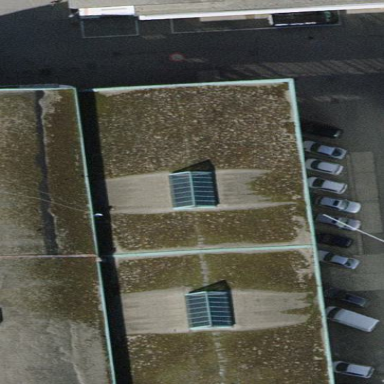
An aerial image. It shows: Industrial building with flat gray roof.